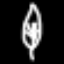
Label: leaf